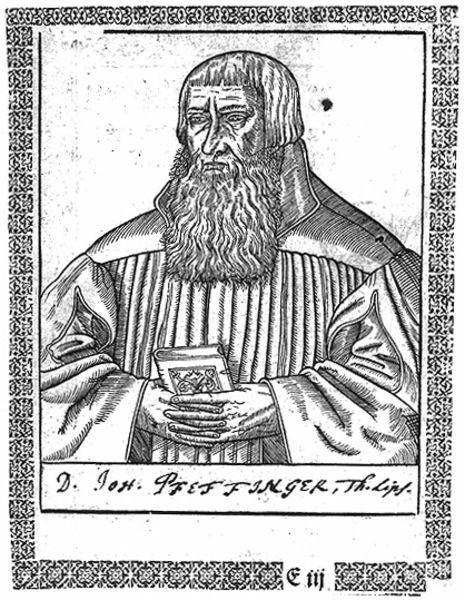
Titel: Bildnis des Johannes Pfeffinger
Künstler: Lucas d.J. Cranach
Institution: (Seriendruck)
Schlagwörter: hand, mann, umhang, weiß, brust, finger, frisur, grau, haar, kleid, mund, nase, schwarz, stirn, zeichnung, blick, muster, ornament, rock, alt, anzug, bart, augen, bibel, falten, gesicht, halten, johannes, kleidung, kragen, mensch, rahmen, vollbart, ärmel, bildnis, herr, hände, portrait, porträt, signatur, geistlicher, gewand, haare, kutte, mantel, frontal, locken, renaissance, umrandung, holzschnitt, schrift, furchen, grafik, graphik, rand, hands, pope, priest, white, black, bordüre, face, falte, gefaltet, hair, nose, old, robe, ernst, inschrift, streng, brauen, grimmig, streifen, print, überwurf, stil, faltenwurf, nachdenklich, alter, philosoph, buch, druck, schnitt, schraffur, holzstich, radierung, stich, schwarzweiß, text, beten, fleck, buchseite, tracht, karte, verschränkt, pfarrer, wood, gefaltete hände, runzeln, man, mittelalter, pastor, priester, schwart, head, mönch, eyes, important, gelehrter, drawing, kupferstich, weiser, coat, mouth, etching, illustration, sketch, beard, ornat, legende, arms, cheeks, design, latein, beischrift, lateinisch, schwrz, ornaments, monk, engraving, faltung, katholisch, fingers, god, book, cheek, passe, bible, forehead, page, praying, russian, pfeffinger, scholar, serious, manuscript, middle age, lange nase, folded hands, brows, woodcutting, bubek, helmfrisur, gefallte hände, line art, ikon, biblia, d. joh. pfeffinger, d., statisch, line at